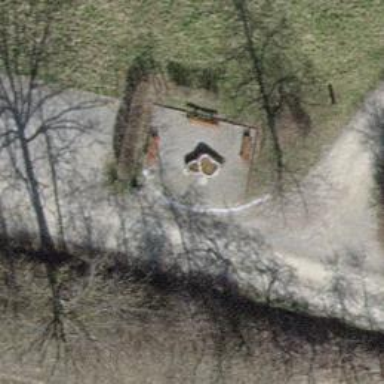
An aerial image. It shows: Bench for seating.